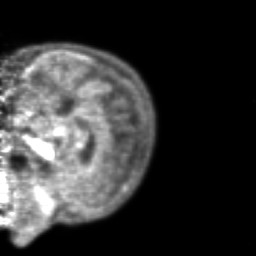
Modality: PET
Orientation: sagittal
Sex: female
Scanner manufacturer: ge